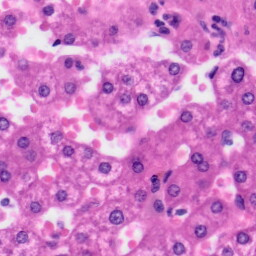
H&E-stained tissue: Liver